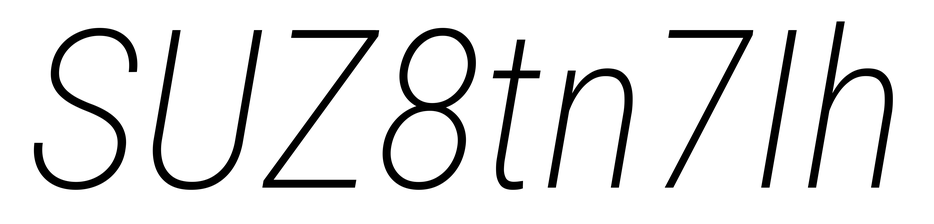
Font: Roboto-Italic_Condensed_ExtraLight_Italic